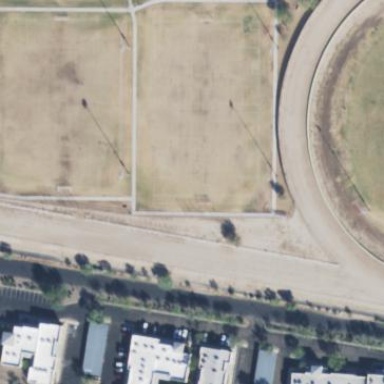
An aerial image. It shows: Soccer pitch for leisureland activities.